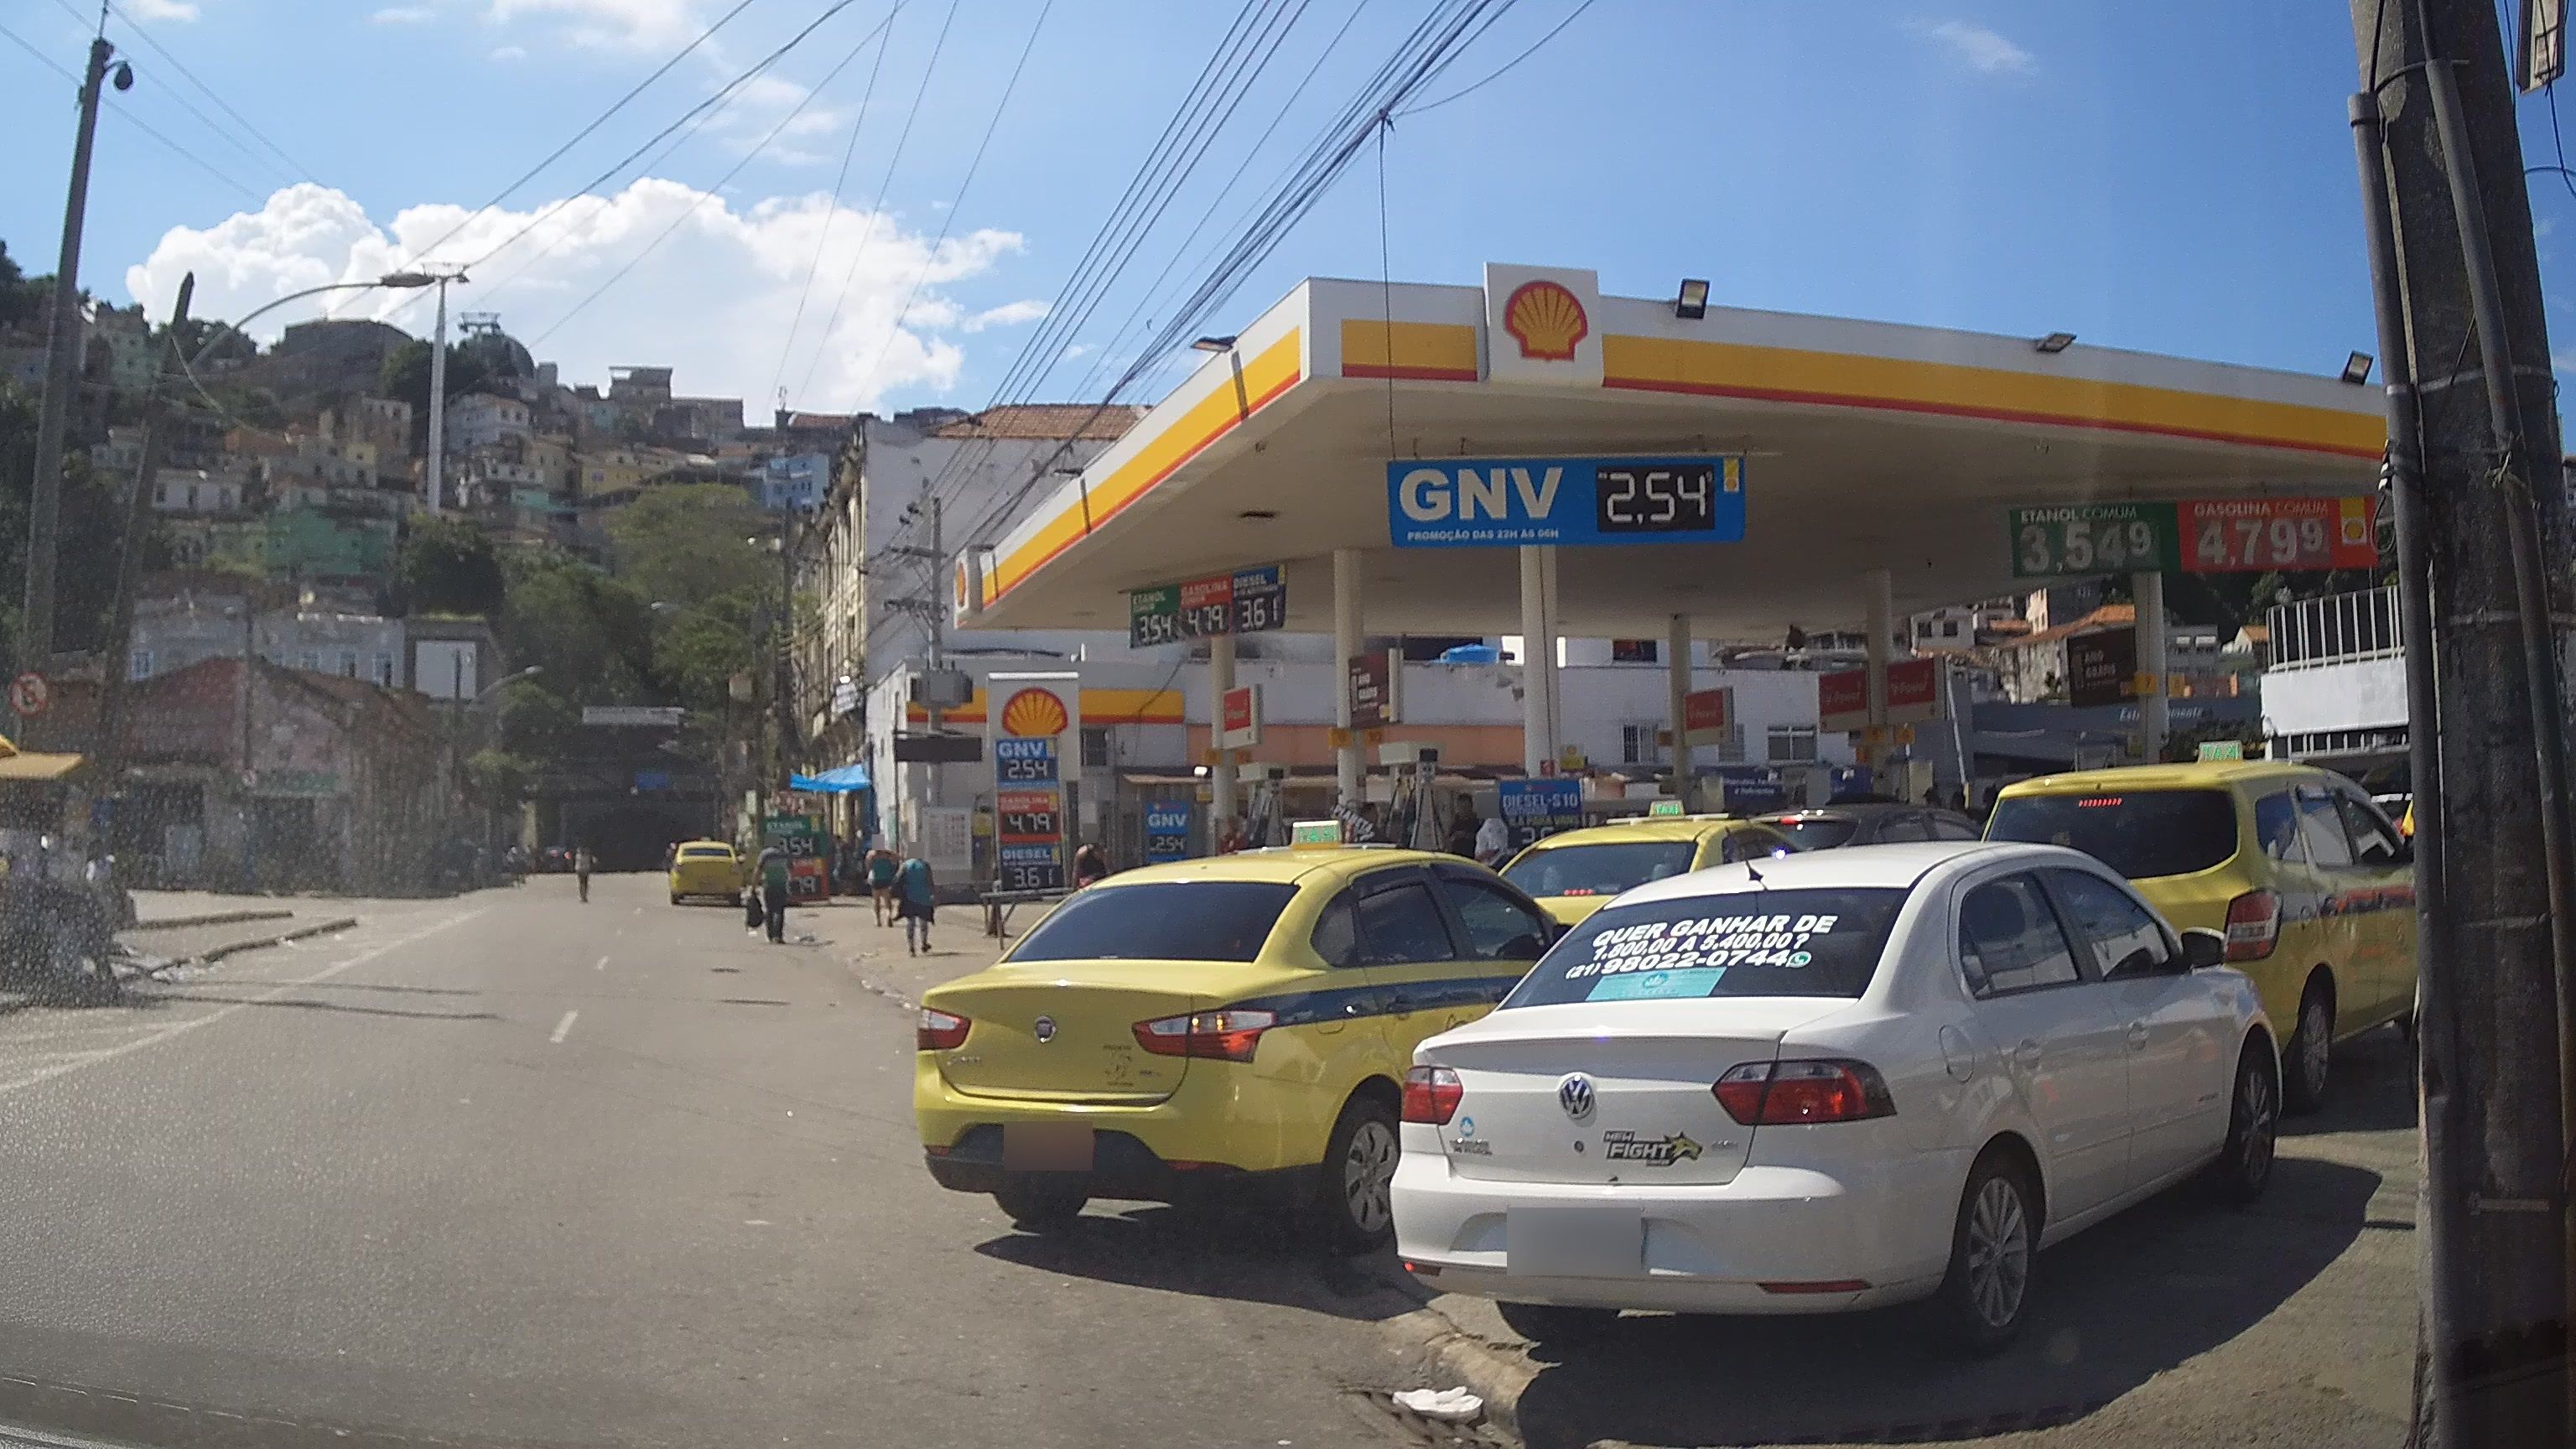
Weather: clear
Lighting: day
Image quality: good
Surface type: driving surface
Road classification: service
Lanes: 2
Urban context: urban centre
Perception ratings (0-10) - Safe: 3.04, Lively: 4.9, Beautiful: 6.07, Boring: 2.52, Depressing: 8.17, Wealthy: 2.71